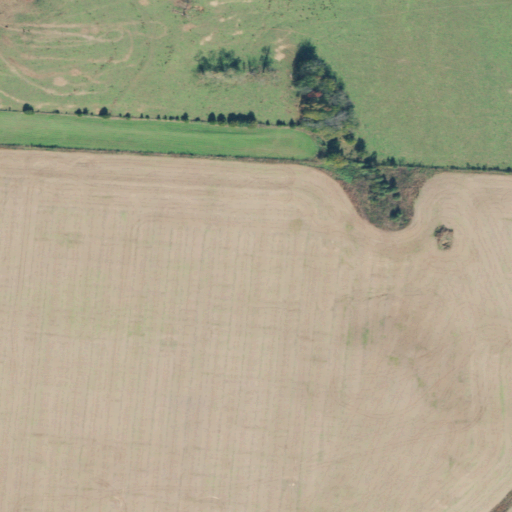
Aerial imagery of valley in Tennessee named Hubbard Cove containing cultivated crops and pasture